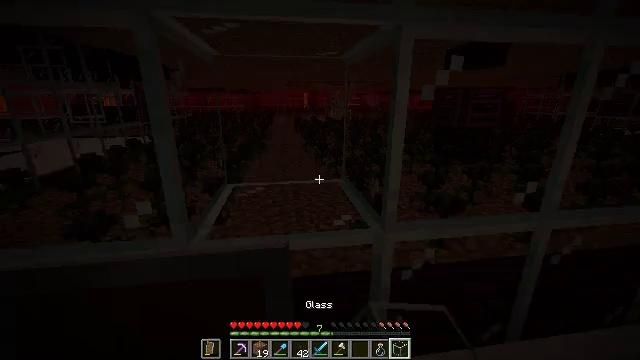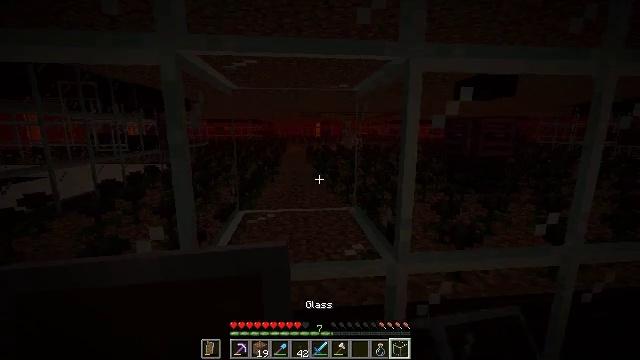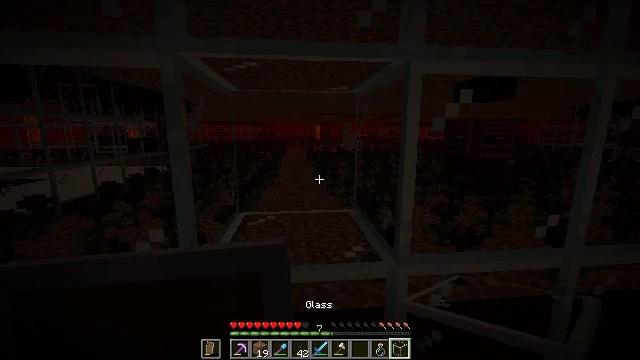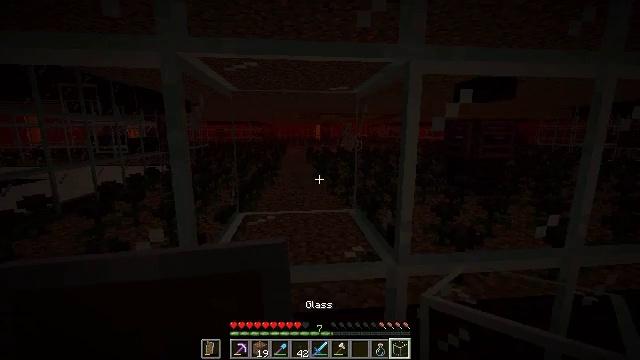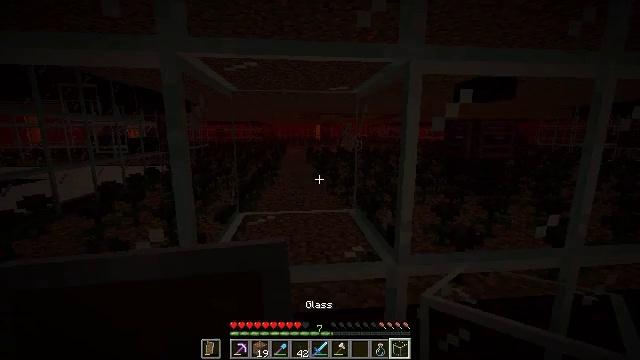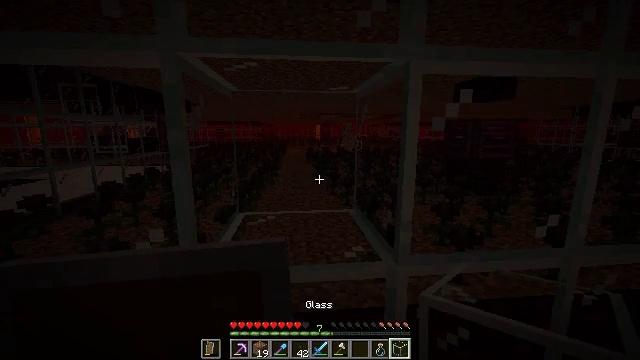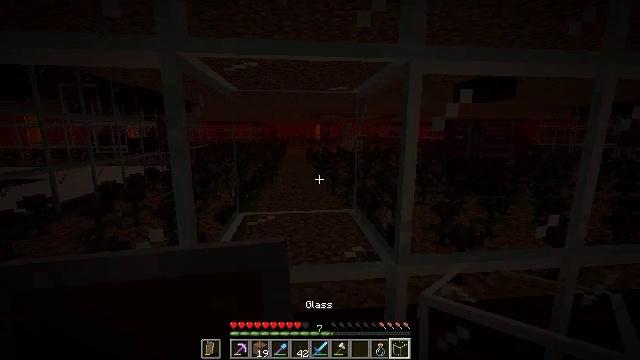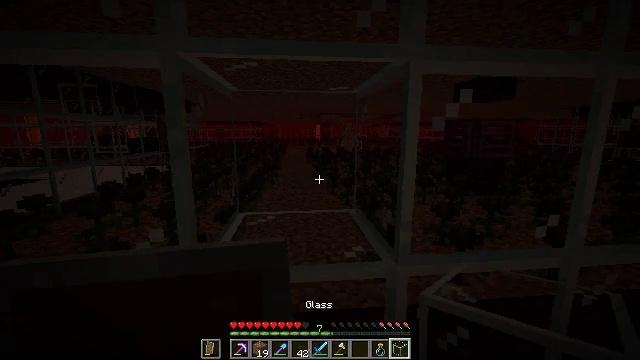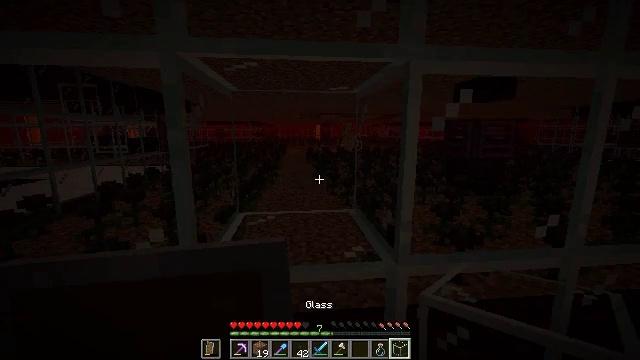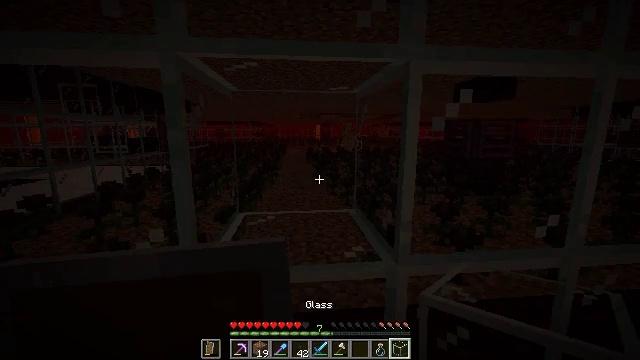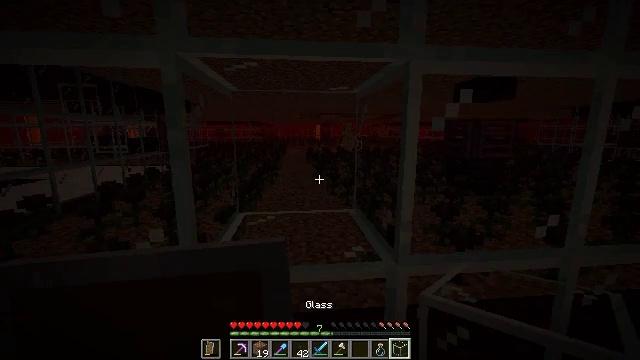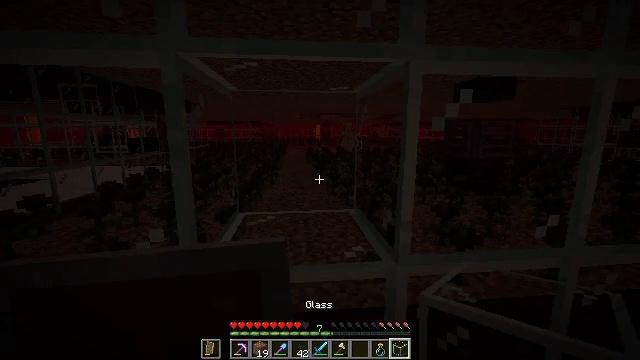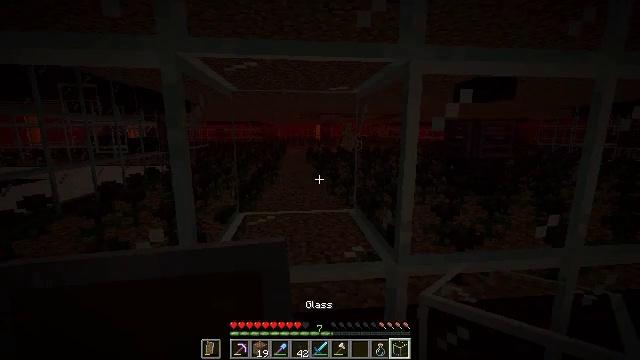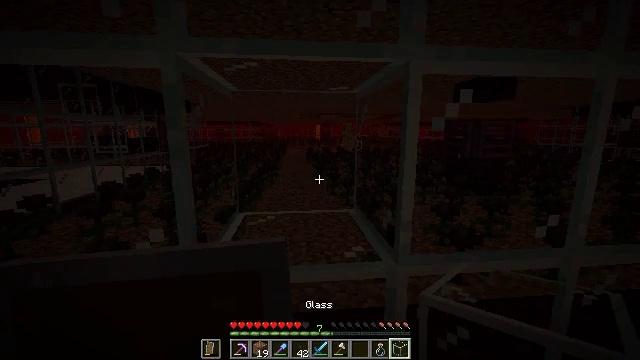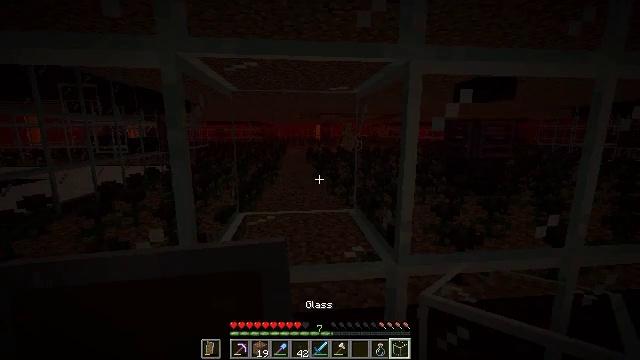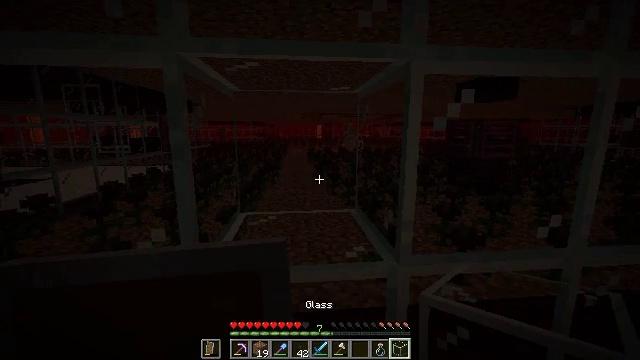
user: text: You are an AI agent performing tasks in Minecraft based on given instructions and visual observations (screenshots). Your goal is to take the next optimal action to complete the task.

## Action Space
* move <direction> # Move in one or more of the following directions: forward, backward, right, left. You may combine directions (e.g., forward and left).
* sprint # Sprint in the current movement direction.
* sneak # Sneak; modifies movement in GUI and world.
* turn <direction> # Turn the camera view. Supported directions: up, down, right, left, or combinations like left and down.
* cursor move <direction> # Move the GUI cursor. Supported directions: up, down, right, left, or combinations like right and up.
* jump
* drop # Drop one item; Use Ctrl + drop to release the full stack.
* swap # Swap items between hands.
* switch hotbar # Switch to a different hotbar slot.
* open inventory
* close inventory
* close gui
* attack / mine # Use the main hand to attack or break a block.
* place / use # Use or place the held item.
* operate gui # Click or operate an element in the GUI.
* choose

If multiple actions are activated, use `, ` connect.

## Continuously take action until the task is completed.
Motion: motion action
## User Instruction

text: Chop crimson stem from the tree.
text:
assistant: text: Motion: turn left and up
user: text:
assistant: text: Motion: no_op
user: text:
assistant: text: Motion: no_op
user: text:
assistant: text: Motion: no_op
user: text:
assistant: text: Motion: no_op
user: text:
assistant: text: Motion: no_op
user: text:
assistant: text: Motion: no_op
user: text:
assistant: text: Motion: no_op
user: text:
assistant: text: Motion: no_op
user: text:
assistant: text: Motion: no_op
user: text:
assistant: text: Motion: no_op
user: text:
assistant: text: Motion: no_op
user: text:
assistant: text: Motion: no_op
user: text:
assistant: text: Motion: no_op
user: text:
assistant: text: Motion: no_op
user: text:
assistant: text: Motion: turn left and down
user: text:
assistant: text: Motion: turn left and down
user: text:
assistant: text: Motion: turn left
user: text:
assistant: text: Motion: turn left and down
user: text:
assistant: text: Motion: turn left and down
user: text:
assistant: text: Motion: turn left
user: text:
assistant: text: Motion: no_op
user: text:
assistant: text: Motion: no_op
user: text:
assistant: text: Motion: no_op
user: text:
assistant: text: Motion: turn left
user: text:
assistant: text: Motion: turn left
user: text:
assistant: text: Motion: turn left and up
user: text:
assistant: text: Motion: turn left
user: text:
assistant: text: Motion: no_op
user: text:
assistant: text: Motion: no_op